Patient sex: F
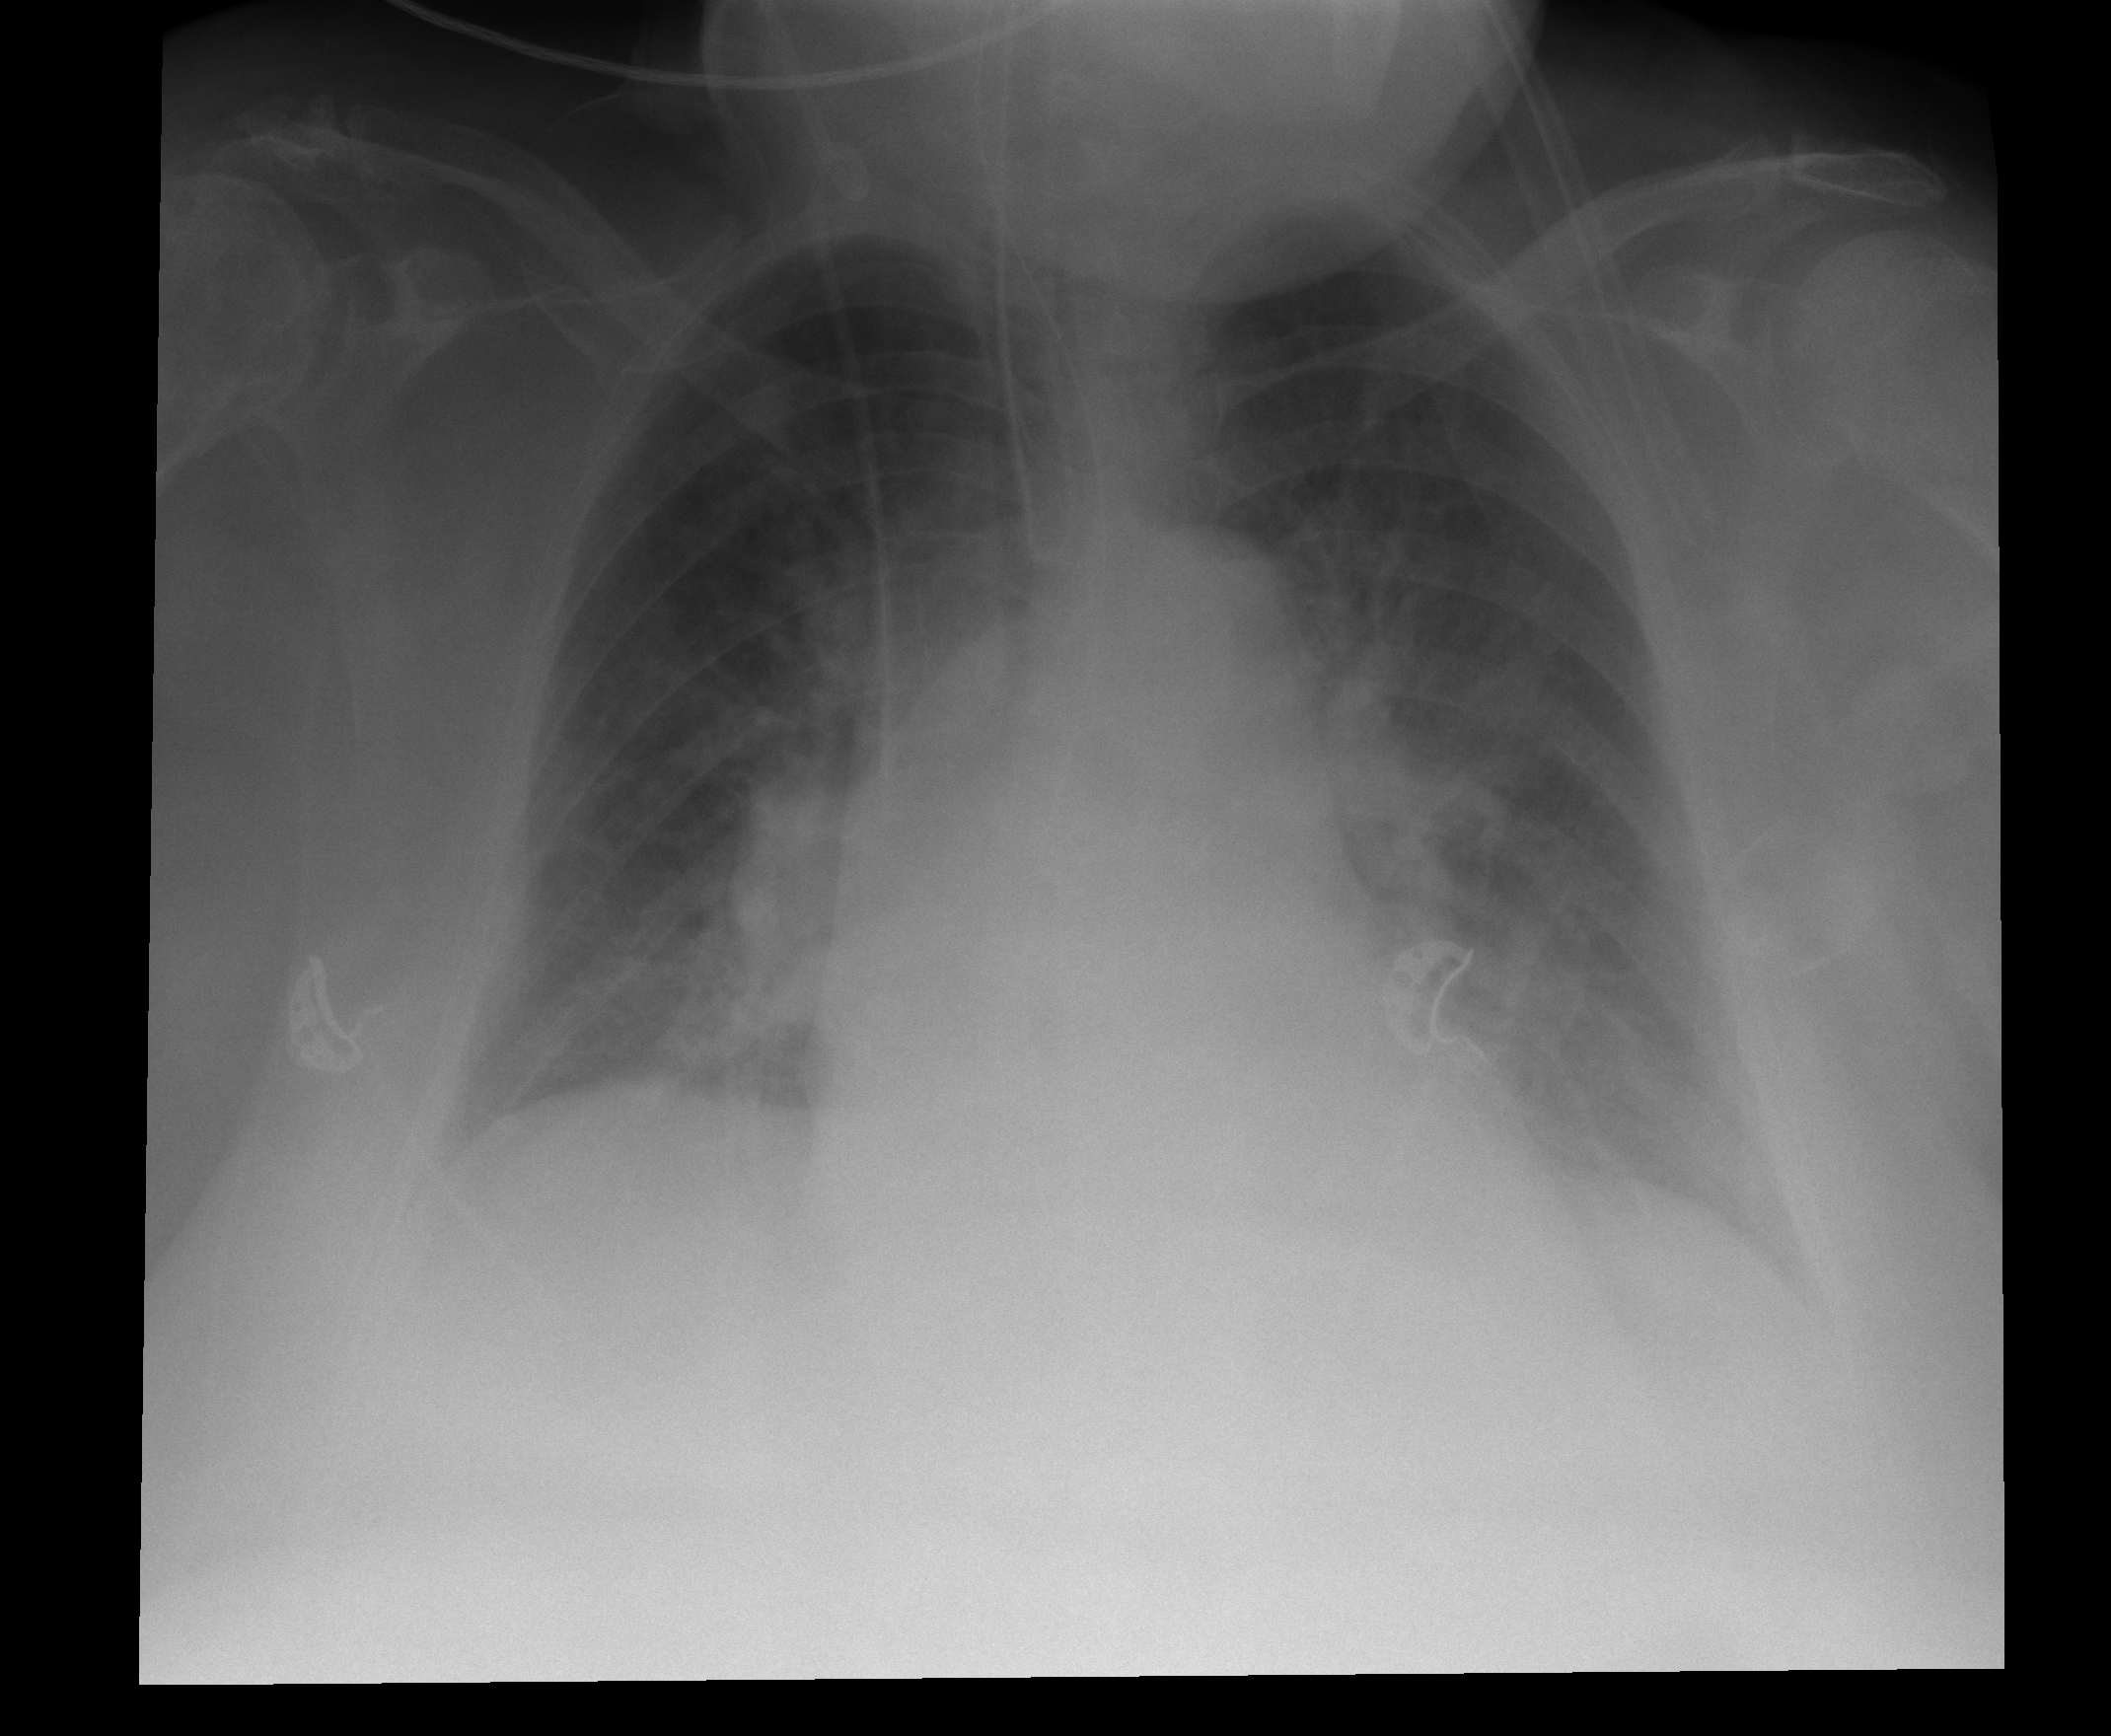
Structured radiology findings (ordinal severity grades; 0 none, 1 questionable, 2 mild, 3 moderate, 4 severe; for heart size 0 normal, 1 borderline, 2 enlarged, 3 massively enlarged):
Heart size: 2
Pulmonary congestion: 3
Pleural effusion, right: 2
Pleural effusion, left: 2
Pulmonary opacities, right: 2
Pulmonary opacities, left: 2
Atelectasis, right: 2
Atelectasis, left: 2